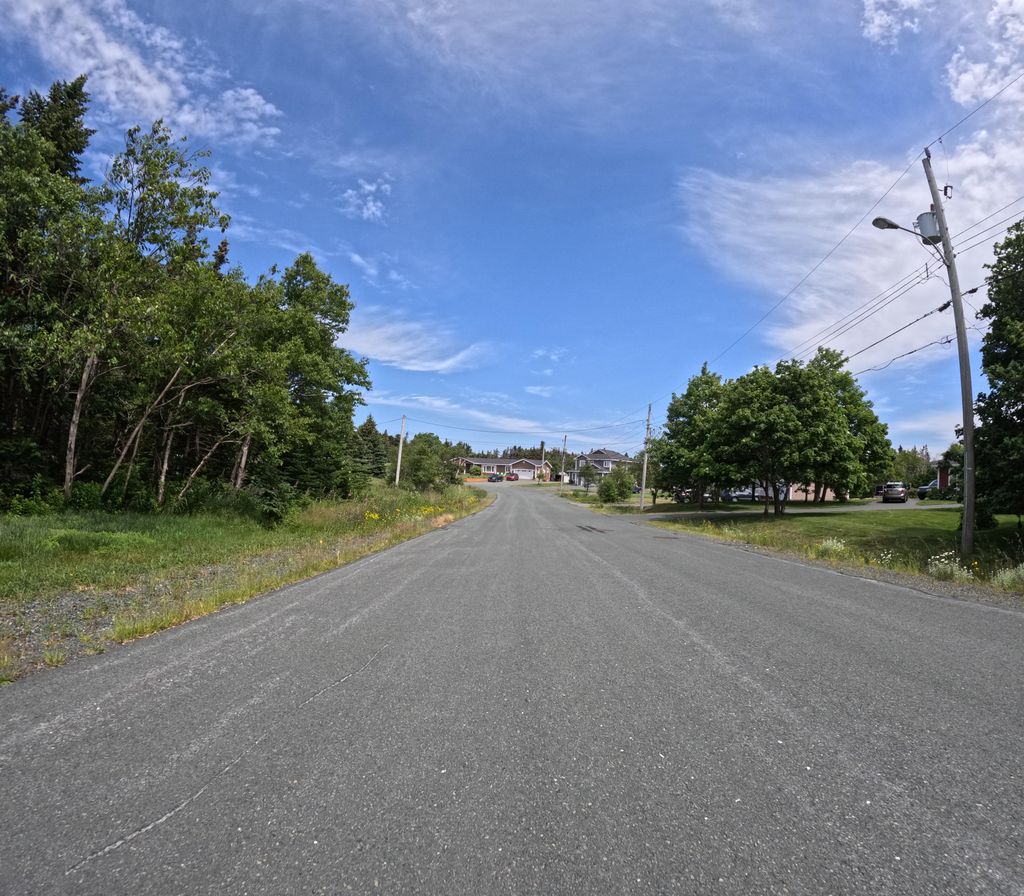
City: st_johns